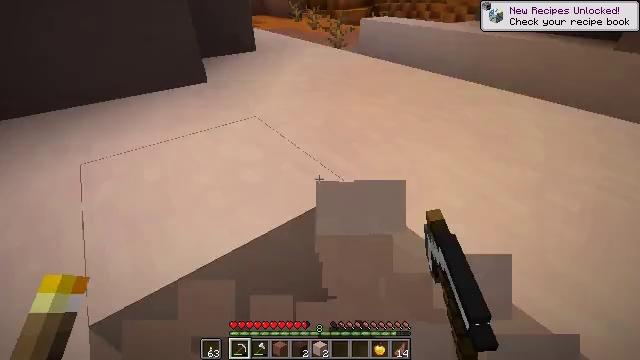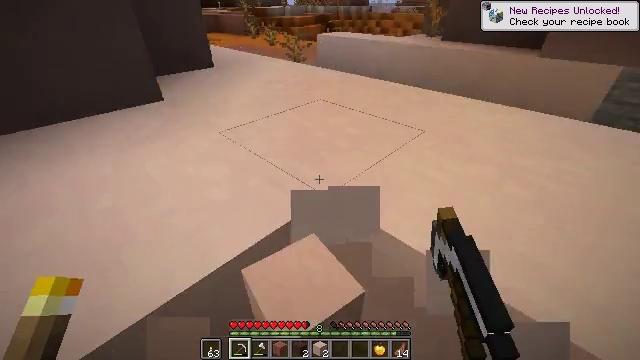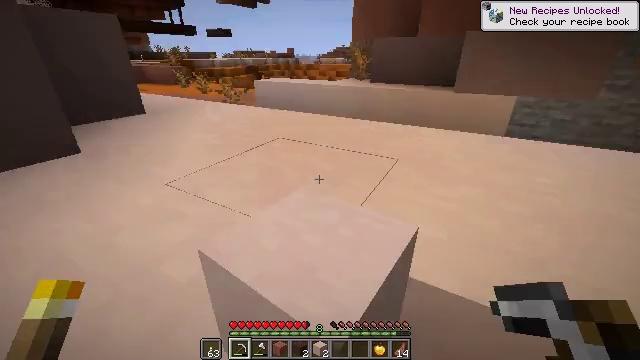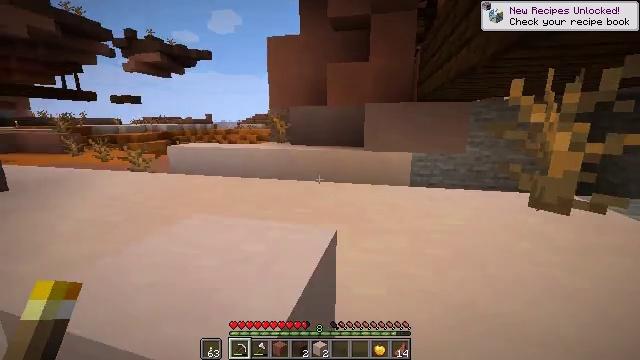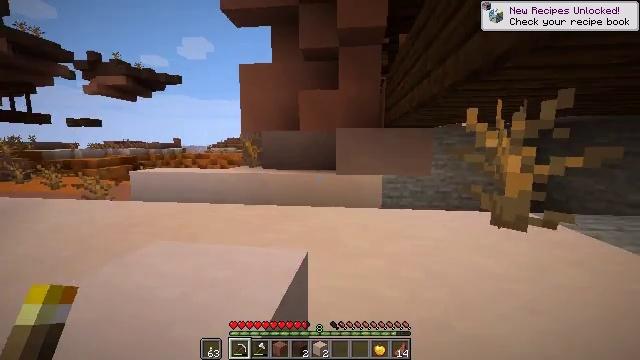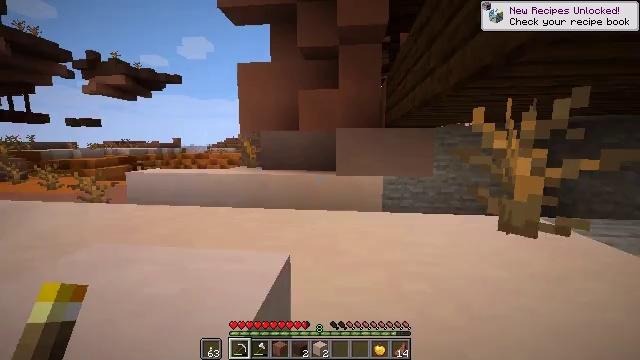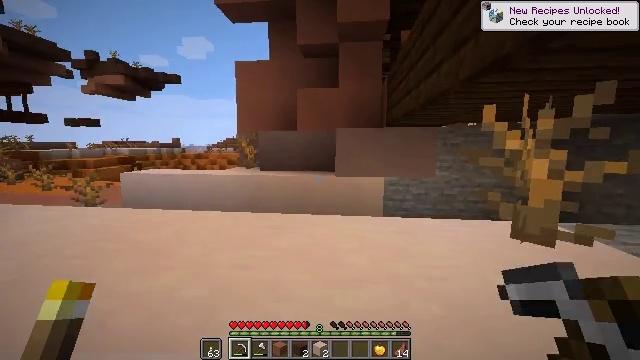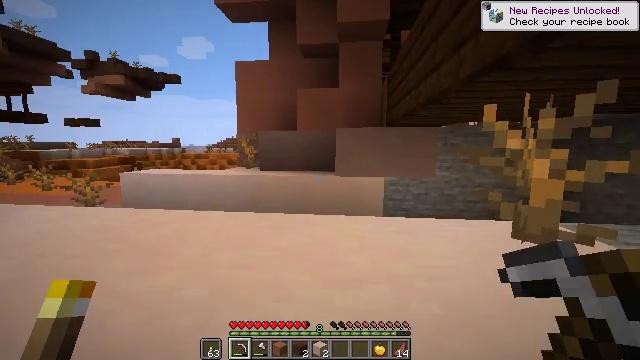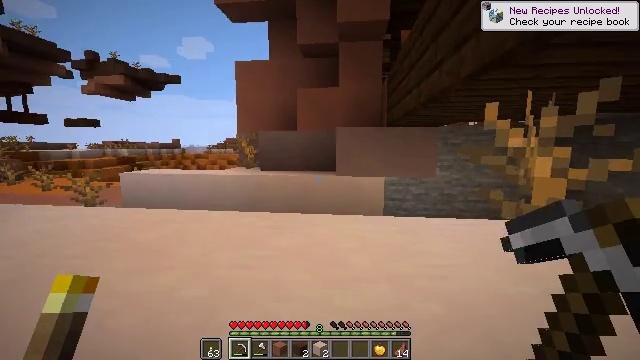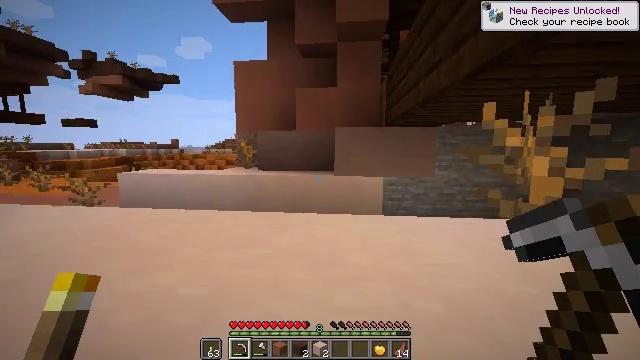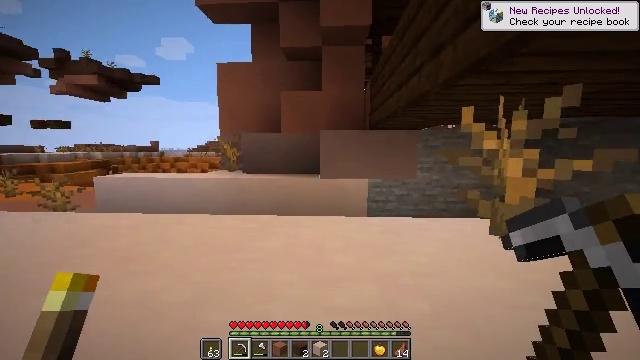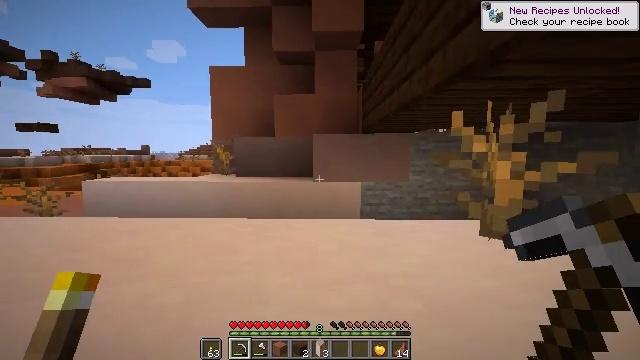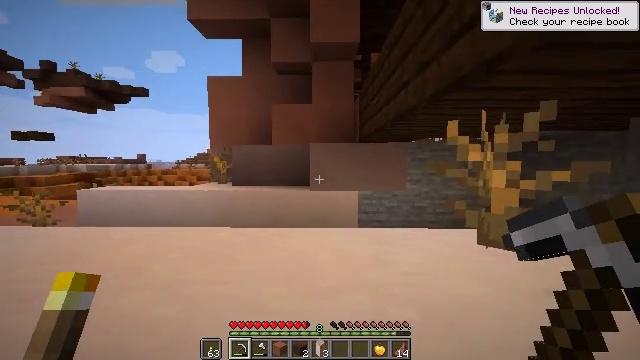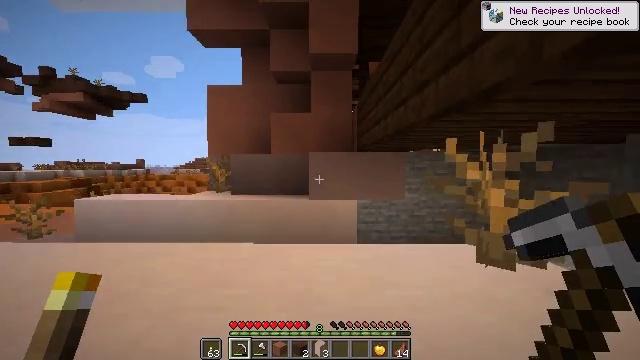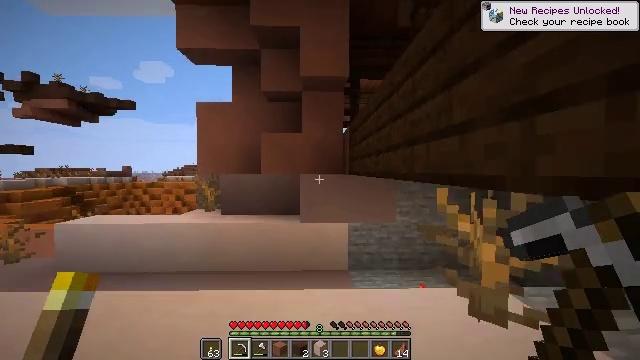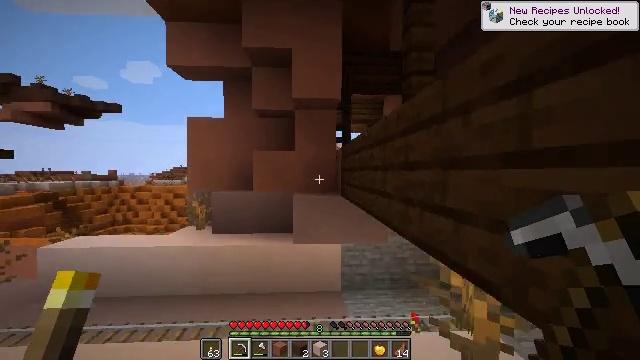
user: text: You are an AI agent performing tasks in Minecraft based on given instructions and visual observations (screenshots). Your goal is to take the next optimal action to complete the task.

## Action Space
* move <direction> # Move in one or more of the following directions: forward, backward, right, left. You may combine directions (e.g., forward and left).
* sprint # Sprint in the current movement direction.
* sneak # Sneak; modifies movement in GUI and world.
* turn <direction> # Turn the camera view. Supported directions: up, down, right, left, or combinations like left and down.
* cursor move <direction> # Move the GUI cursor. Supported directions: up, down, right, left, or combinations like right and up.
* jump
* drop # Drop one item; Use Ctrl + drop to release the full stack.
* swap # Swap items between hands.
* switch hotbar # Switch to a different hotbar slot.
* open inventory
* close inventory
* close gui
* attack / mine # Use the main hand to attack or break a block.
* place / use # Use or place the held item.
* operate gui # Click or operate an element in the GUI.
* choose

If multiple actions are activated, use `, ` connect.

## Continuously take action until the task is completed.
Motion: motion action
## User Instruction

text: Gather gold ore with a pickaxe.
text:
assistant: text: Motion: move forward and move left, turn right and up, jump
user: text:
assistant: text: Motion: move forward and move left, turn right and up, jump
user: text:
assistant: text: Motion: move forward and move left, turn right and up, jump
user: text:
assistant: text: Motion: move forward and move left, turn right and up
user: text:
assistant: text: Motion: move forward and move left
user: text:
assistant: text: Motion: move left
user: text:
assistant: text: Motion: move left
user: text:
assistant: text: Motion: move left
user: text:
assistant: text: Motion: move left, sprint
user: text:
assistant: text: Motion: move left, sprint, turn right
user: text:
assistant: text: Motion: move left, sprint, turn right
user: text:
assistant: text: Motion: move left, sprint, turn up
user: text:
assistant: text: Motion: move forward and move left, sprint, turn up, jump
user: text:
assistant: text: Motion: move forward and move left, sprint, turn right and up, jump
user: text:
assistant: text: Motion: move forward and move left, sprint, turn right, jump
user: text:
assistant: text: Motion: move forward and move left, sprint, jump
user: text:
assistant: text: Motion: move forward and move left, sprint
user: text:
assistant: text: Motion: move forward and move left, sprint
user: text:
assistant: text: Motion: move forward and move left, sprint
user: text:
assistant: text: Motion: move forward and move left, sprint
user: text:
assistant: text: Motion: move forward and move left, sprint
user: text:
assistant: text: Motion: move forward and move left, sprint, turn right
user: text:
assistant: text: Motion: move forward and move left, sprint, turn right
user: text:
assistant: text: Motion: move forward and move left, sprint
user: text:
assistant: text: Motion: move forward and move left, sprint
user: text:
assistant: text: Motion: move forward and move left, sprint
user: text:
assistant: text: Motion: move forward, sprint, turn left
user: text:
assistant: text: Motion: move forward, sprint, turn left and down
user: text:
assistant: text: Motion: move forward, sprint, turn left and down
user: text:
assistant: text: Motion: move forward and move left, sprint, turn left and down, jump